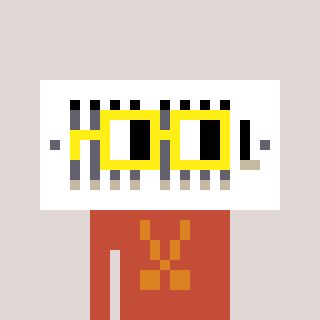
a pixel art character with square yellow glasses, a vent-shaped head and a rust-colored body on a warm background